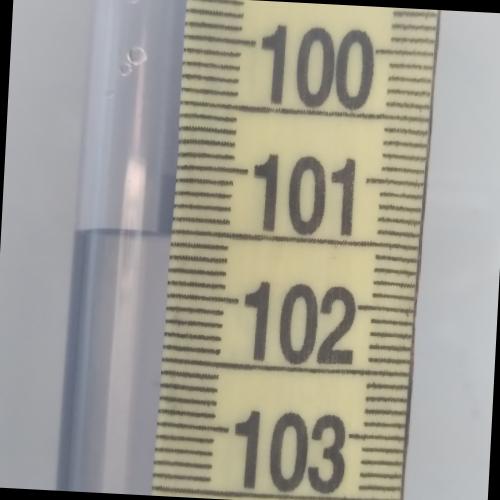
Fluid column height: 101.5 cm